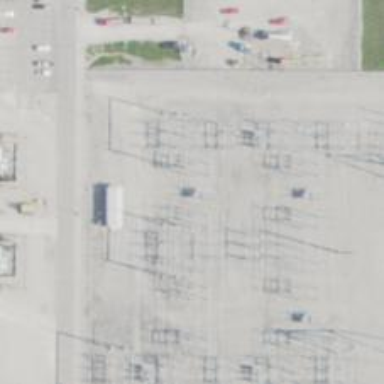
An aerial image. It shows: Switch used for power control.